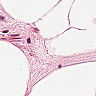
Metastatic tissue present: no